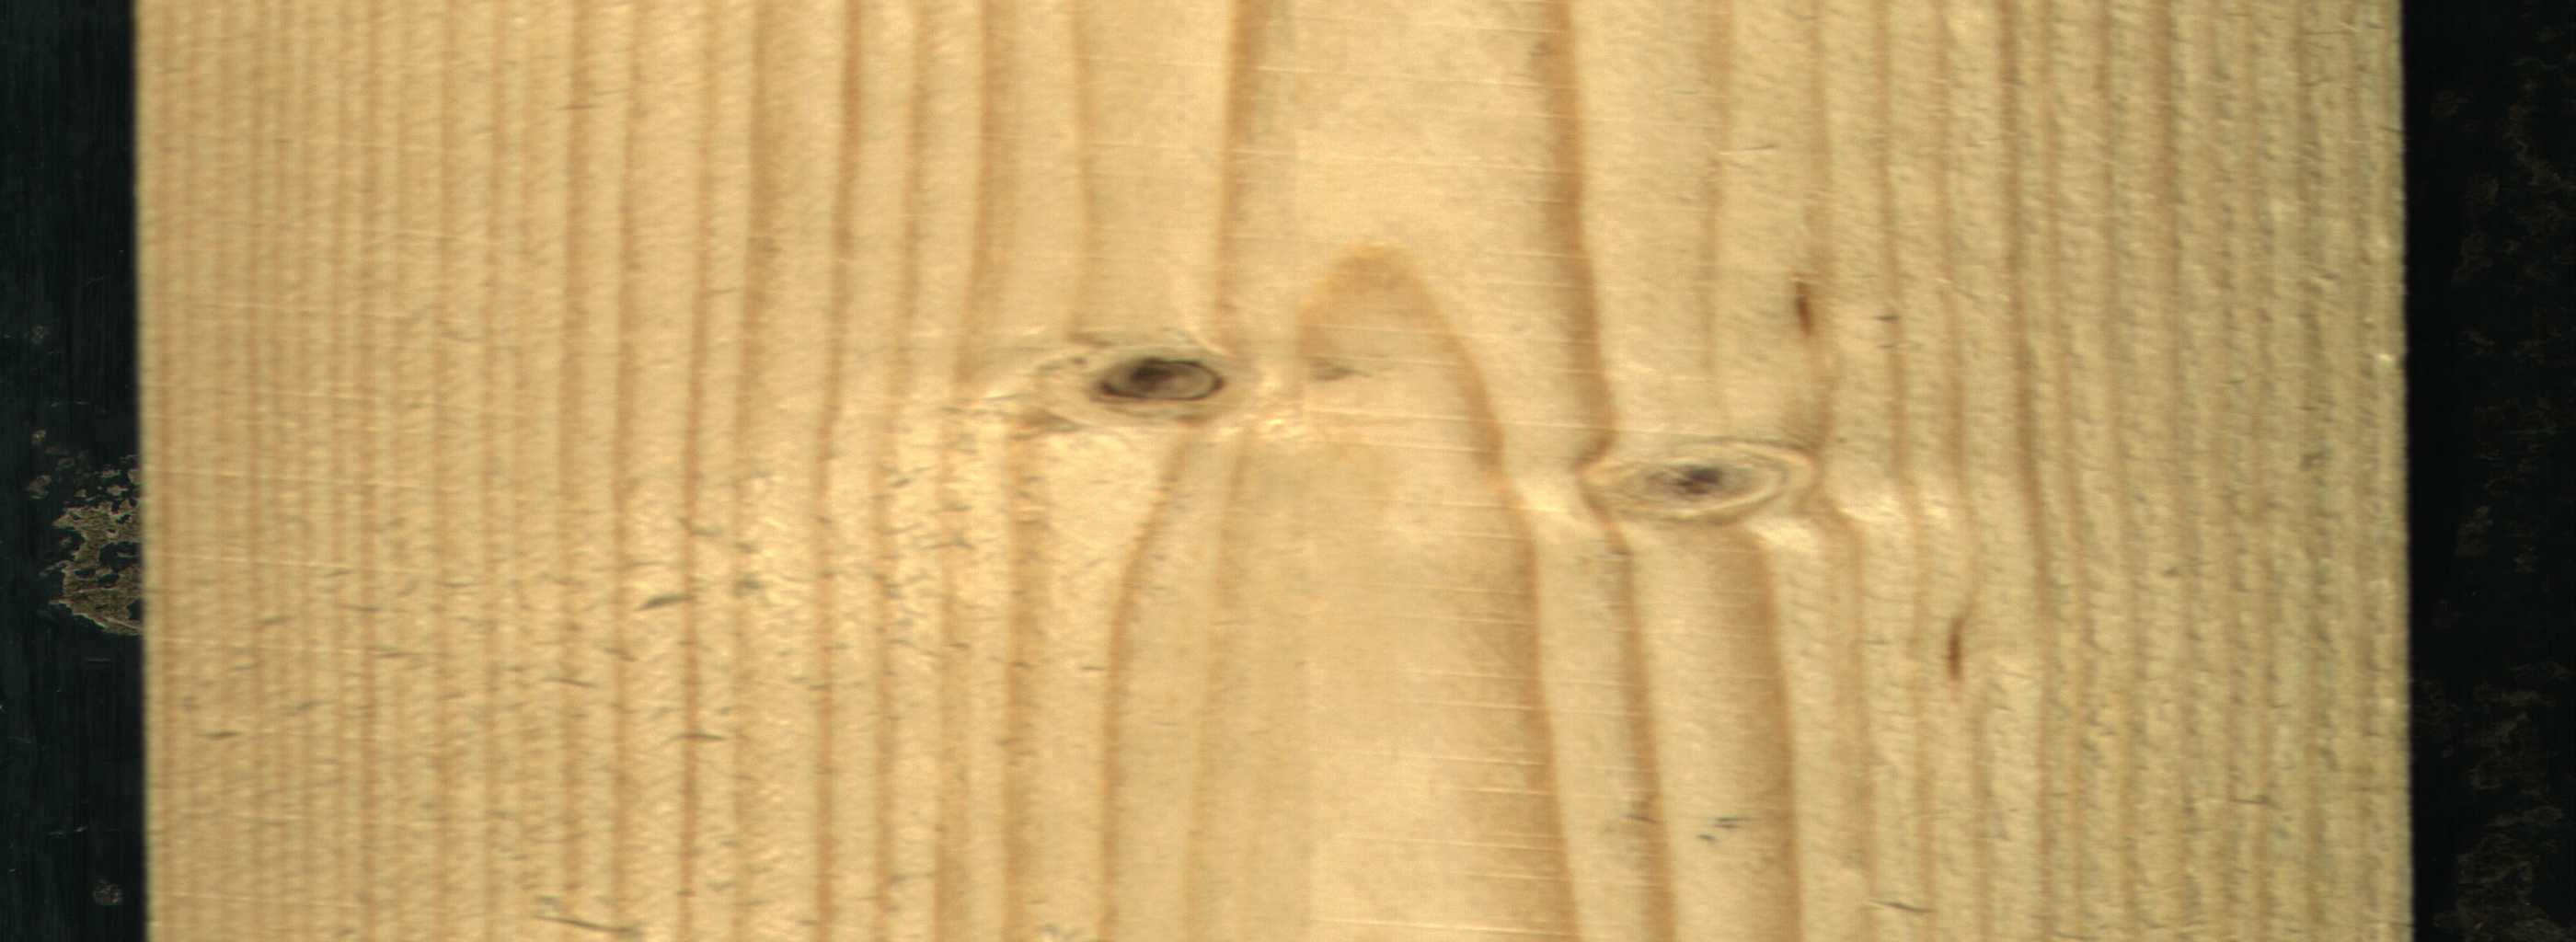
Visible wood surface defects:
Live_Knot
Live_Knot